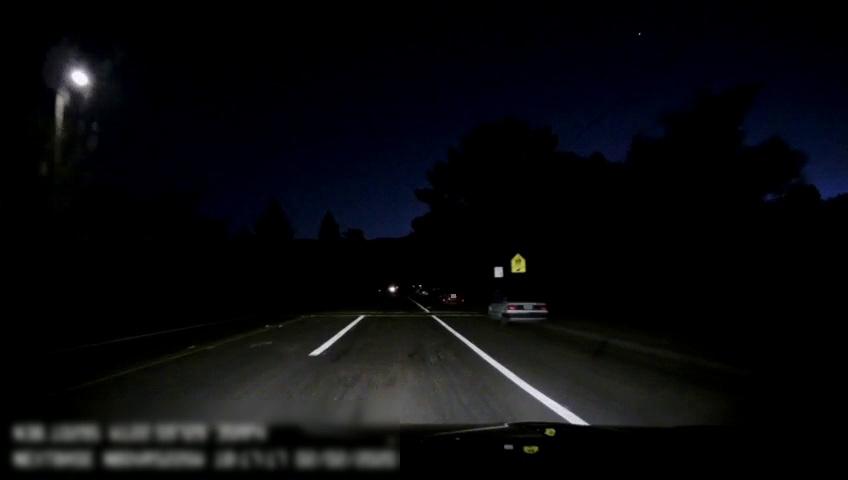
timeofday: Night
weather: Other
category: Drivable Space
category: Vehicles | Car
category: Vehicles | Car
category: Lanes | Alternate Lane
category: Lanes | Opposite Lane
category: Lanes | Alternate Lane
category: Lanes | Opposite Lane
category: Traffic | Signs
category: Traffic | Signs